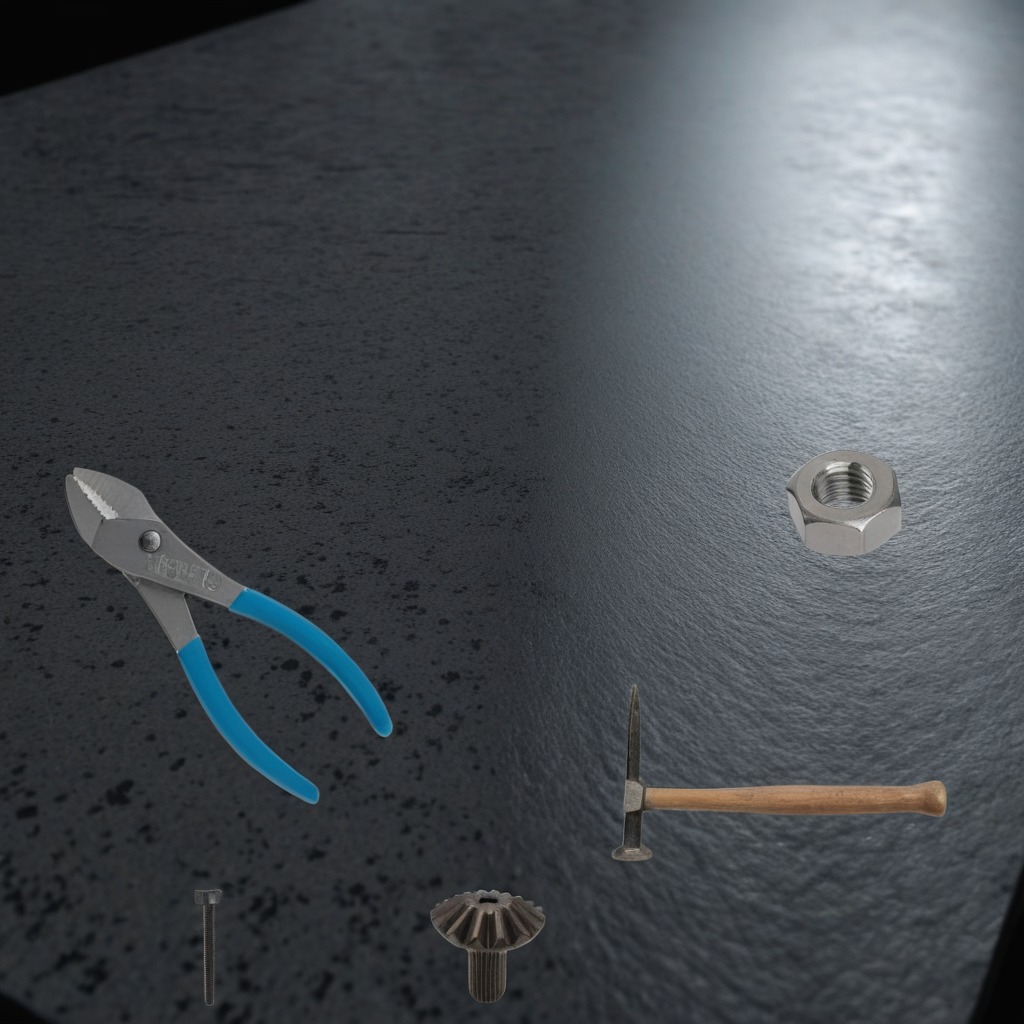
A steel gear with teeth, a hammer, a metal machine screw, a pair of pliers, and a metal nut are lying on the clean granite table inside a workshop at night.